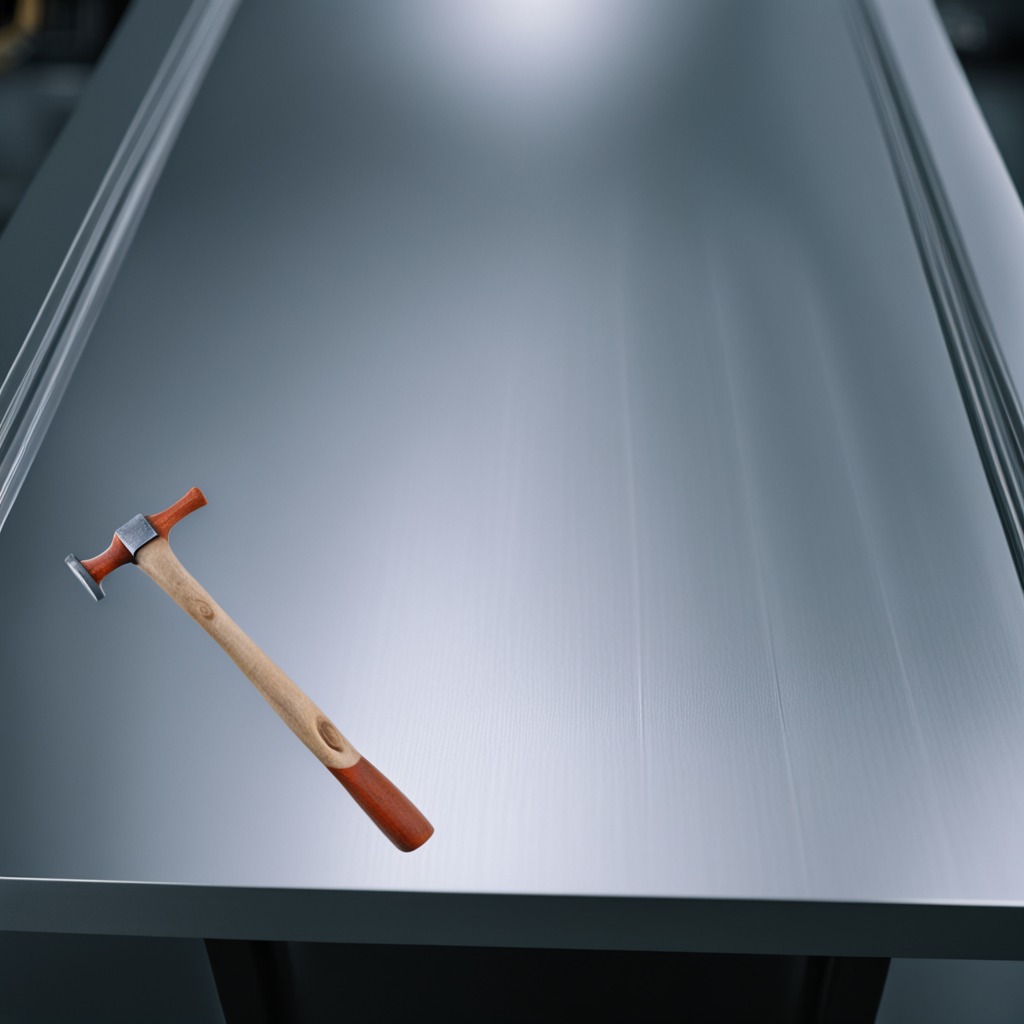
A hammer is lying on the metal table in a machine shop under fluorescent lights.